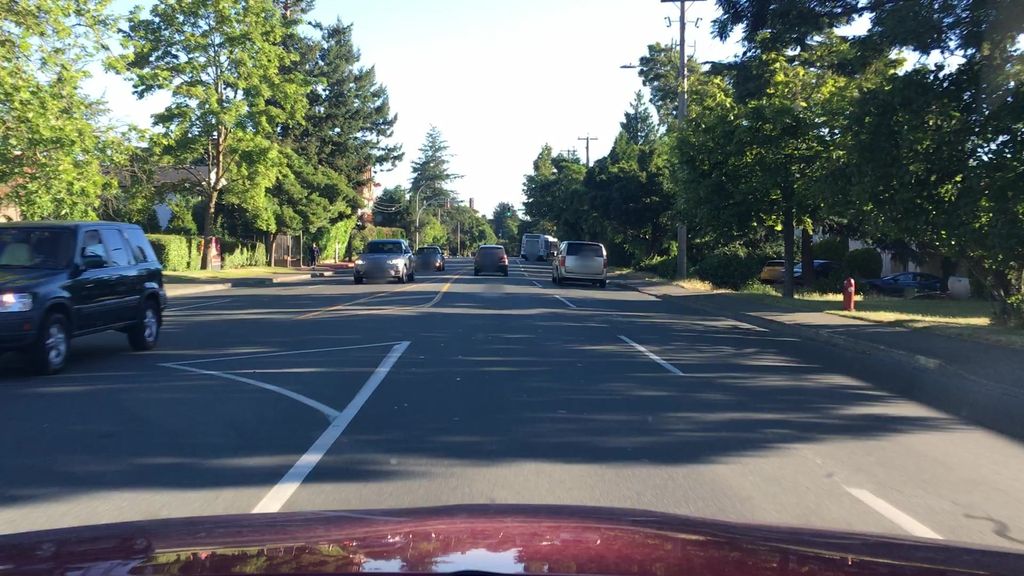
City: victoria